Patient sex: F
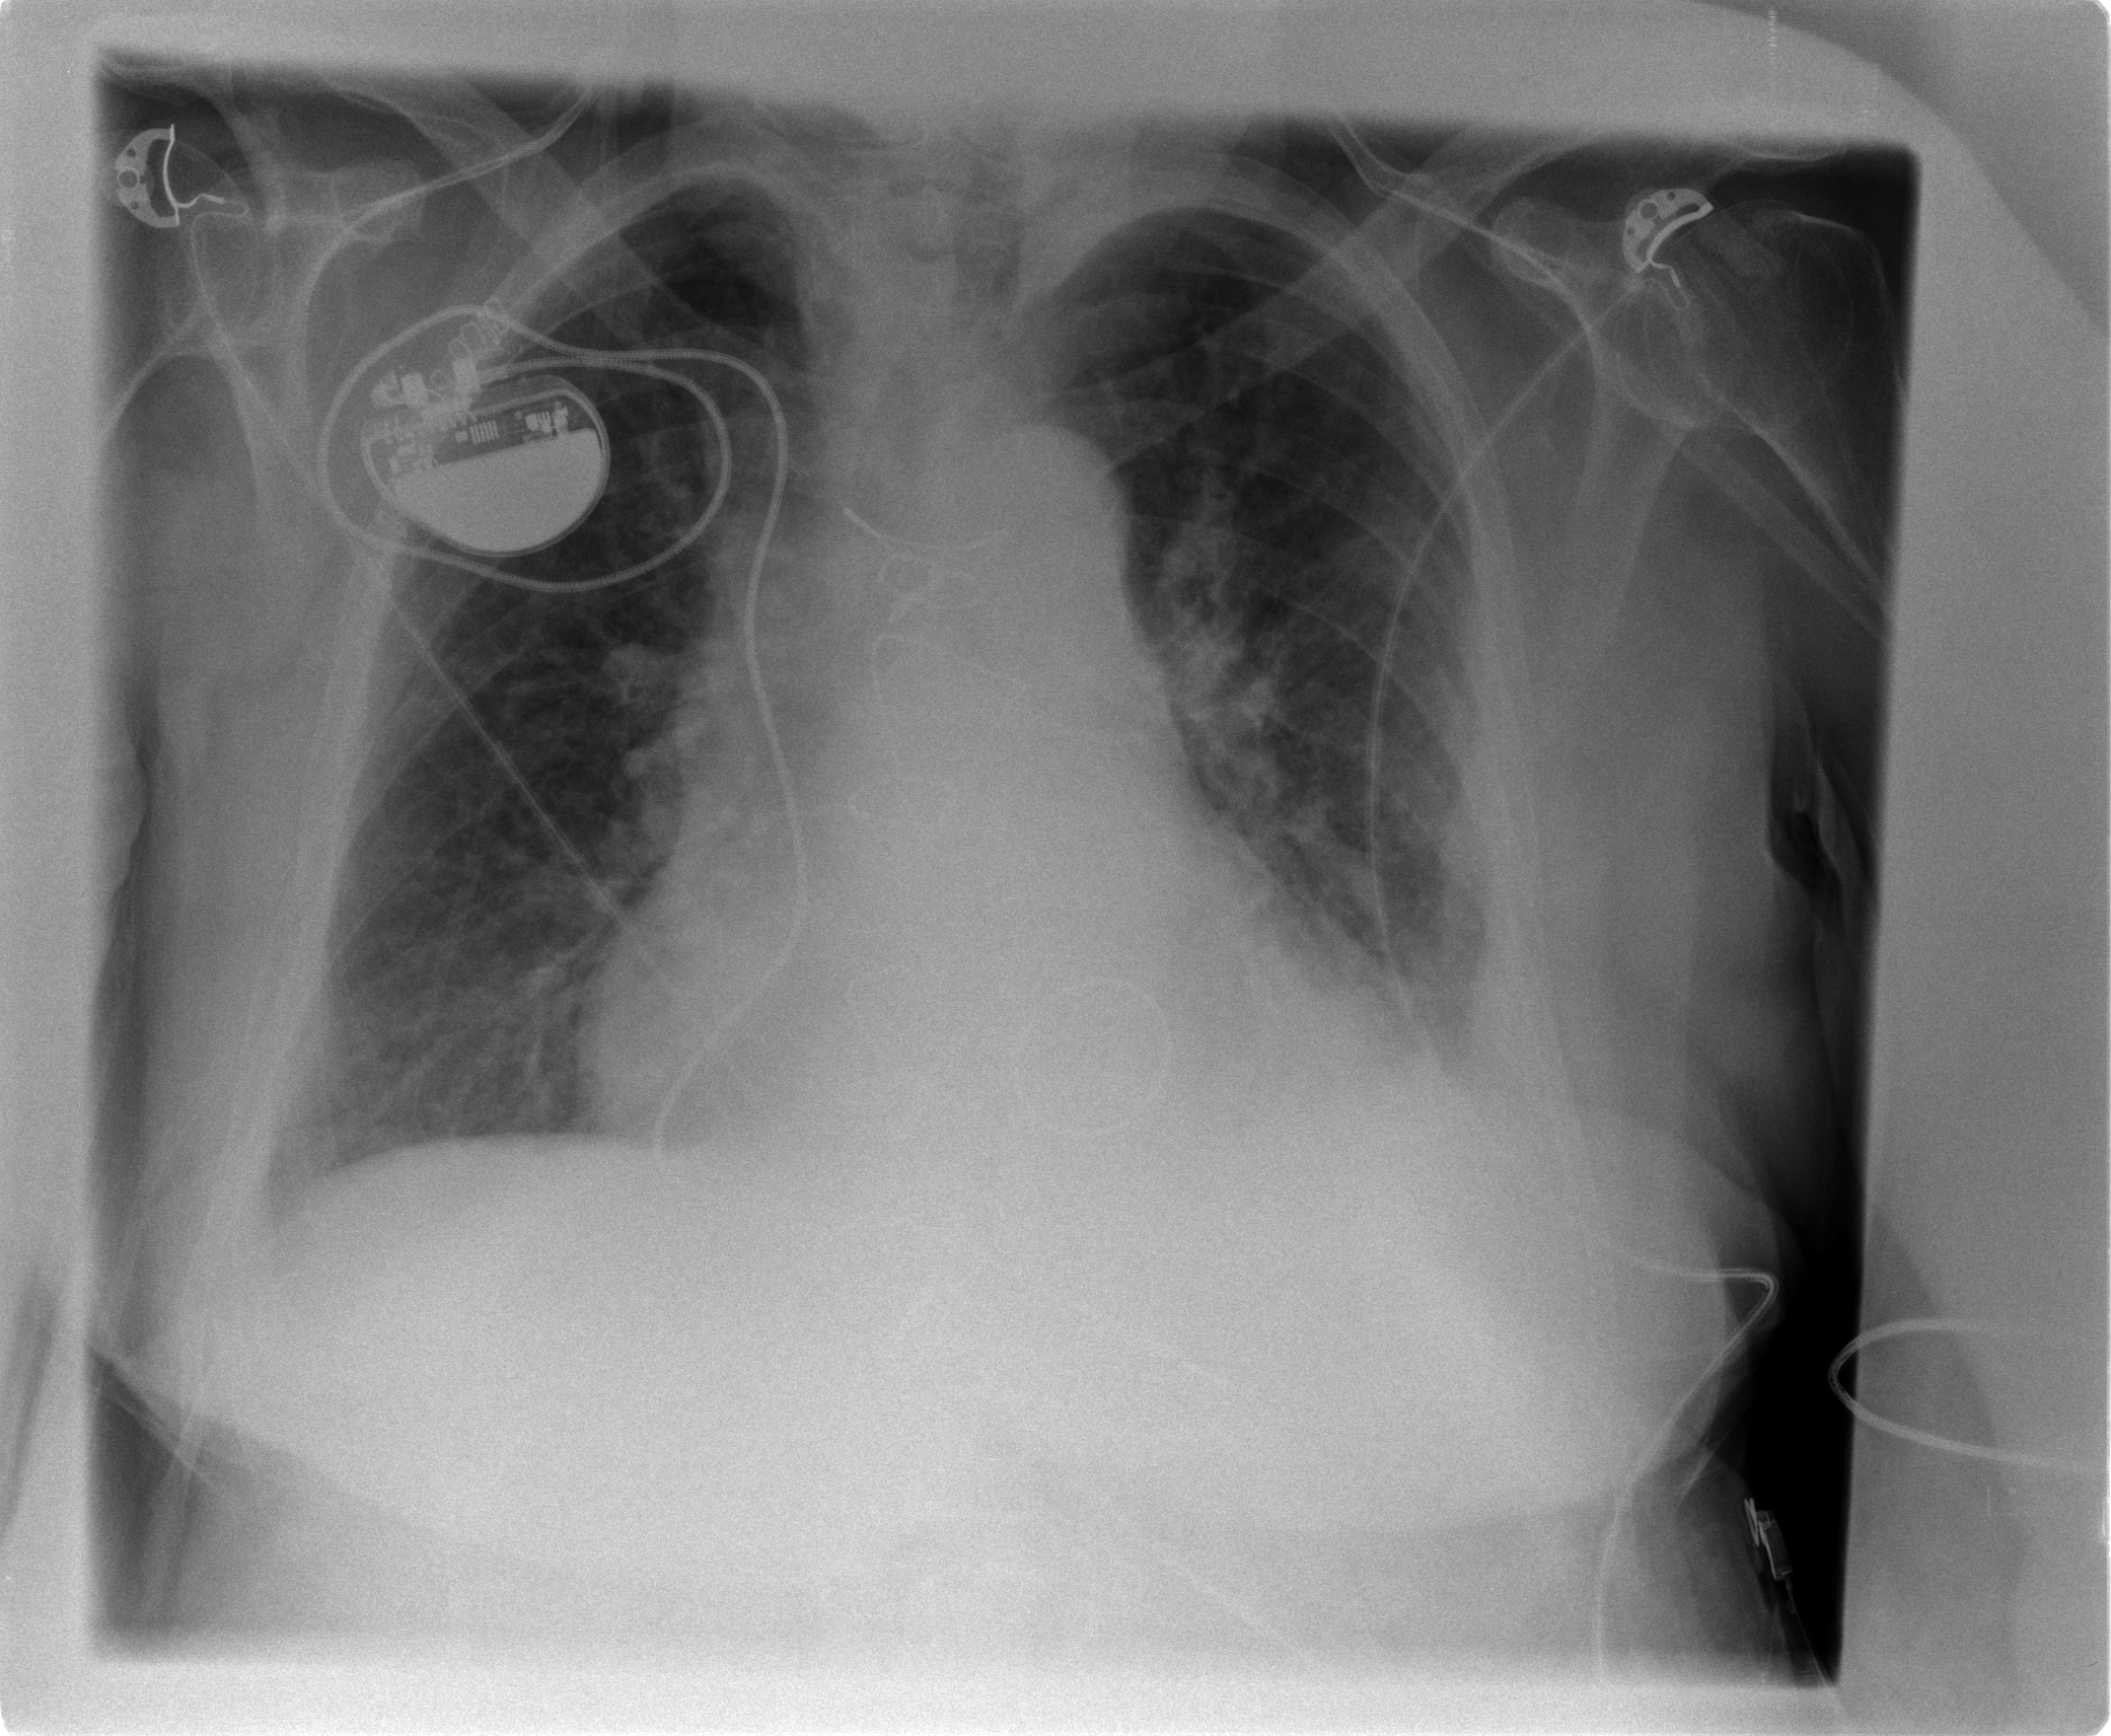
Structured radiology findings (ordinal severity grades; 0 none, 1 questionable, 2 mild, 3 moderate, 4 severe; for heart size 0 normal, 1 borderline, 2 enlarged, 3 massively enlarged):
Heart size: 2
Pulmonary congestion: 2
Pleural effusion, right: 1
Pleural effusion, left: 1
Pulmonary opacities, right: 1
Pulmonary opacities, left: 1
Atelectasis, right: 2
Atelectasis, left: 2